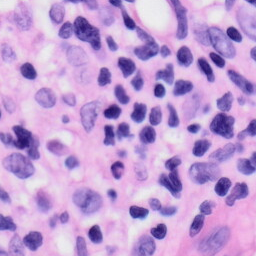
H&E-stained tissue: Skin